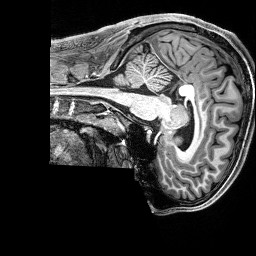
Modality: T1w
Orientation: sagittal
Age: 23
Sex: male
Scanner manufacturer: siemens
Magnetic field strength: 3 T
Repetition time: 2.8 s
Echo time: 0.00212 s